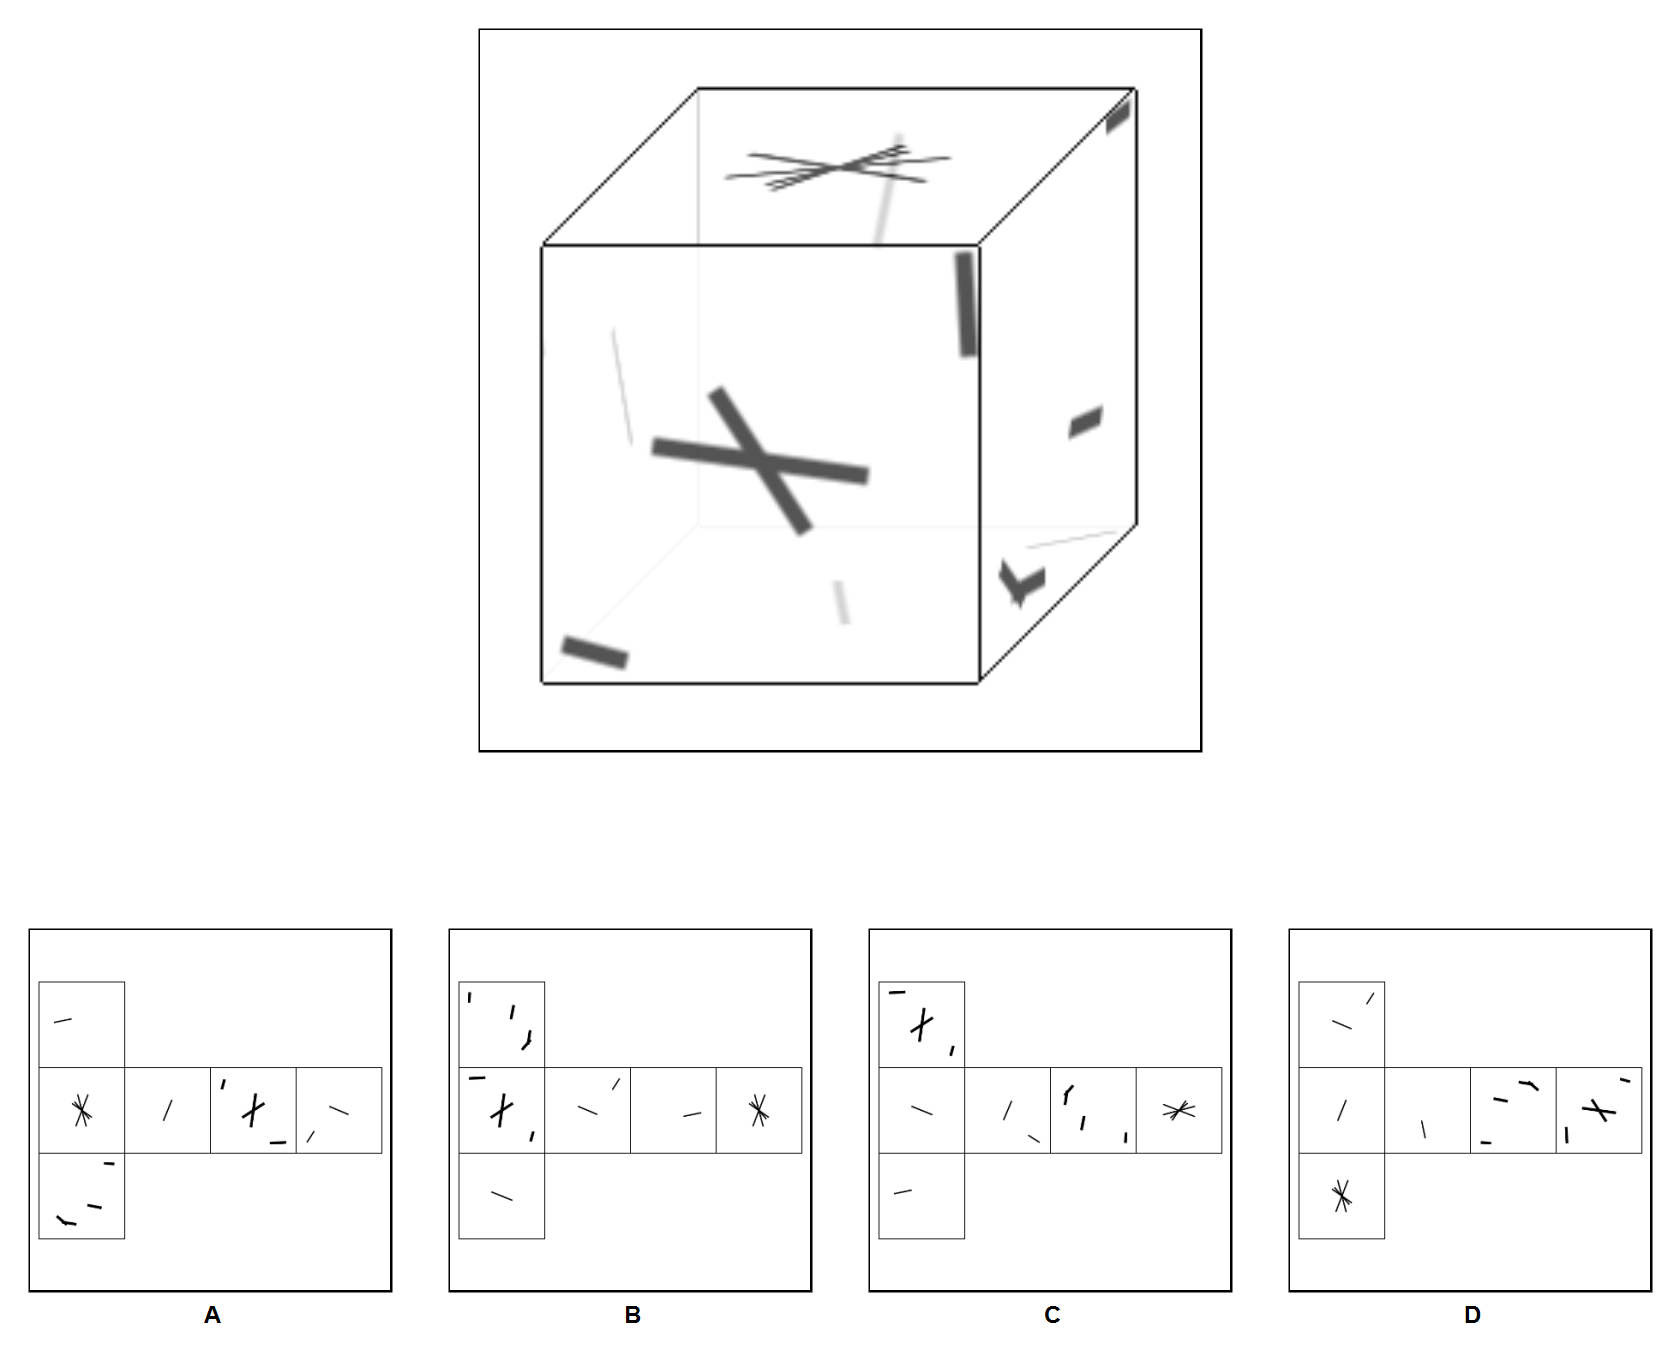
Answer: A